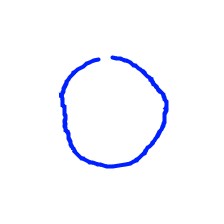
Shape: circle